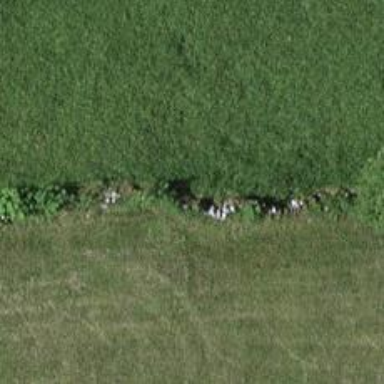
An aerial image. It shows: Dry stone wall barrier.